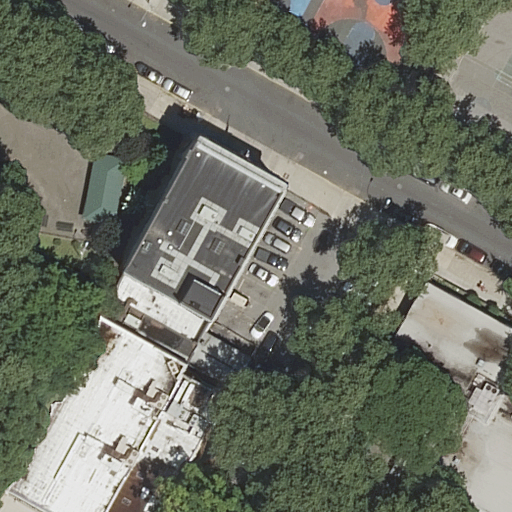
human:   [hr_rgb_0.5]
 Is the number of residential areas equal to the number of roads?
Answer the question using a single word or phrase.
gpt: yes

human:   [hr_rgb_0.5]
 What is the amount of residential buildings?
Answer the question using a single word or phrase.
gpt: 6

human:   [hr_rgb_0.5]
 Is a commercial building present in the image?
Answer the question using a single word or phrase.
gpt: no

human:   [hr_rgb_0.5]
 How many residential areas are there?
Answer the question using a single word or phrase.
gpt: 1

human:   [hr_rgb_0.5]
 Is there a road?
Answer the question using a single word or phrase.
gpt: yes

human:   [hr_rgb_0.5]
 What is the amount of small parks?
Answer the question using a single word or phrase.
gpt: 0

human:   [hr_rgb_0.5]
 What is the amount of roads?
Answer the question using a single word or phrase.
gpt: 1

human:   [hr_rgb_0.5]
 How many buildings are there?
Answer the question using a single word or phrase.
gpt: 7

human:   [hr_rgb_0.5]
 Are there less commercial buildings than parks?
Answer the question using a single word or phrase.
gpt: yes

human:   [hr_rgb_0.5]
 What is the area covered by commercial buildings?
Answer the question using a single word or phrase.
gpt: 0m2

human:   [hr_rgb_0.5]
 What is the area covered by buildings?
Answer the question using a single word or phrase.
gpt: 3075m2

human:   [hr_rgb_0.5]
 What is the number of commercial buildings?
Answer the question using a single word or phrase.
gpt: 0

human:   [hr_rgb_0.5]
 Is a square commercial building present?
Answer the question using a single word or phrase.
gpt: no

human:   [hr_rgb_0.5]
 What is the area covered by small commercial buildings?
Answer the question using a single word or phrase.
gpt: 0m2

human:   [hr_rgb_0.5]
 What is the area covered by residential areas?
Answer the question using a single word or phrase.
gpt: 1191m2

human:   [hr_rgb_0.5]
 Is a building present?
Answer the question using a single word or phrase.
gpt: yes

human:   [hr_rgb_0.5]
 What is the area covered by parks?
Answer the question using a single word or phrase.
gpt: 5933m2

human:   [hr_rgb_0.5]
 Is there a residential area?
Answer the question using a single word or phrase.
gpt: yes

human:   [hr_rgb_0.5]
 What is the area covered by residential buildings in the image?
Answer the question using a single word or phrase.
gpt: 2469m2

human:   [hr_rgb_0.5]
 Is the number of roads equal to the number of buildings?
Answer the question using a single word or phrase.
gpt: no

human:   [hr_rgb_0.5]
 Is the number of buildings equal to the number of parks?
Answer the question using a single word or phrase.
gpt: no

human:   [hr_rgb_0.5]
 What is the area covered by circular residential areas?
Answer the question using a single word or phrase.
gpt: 0m2

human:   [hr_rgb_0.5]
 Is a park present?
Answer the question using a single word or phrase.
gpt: yes

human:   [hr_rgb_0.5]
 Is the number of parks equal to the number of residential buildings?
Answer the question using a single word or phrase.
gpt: no

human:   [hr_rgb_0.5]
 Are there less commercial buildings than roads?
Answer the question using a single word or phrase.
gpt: yes

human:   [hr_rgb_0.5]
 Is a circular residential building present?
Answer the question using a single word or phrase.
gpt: no

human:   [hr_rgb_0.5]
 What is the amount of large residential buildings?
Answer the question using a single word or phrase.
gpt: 2

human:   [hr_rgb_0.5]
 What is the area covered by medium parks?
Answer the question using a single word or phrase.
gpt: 0m2

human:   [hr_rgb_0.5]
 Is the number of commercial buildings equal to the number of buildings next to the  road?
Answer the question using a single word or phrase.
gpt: no

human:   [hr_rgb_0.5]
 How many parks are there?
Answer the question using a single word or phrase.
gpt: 1

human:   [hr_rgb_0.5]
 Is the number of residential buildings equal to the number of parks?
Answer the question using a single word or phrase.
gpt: no

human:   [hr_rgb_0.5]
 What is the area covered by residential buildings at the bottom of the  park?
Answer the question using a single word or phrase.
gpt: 2469m2

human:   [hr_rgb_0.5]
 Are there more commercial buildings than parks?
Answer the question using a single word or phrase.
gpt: no

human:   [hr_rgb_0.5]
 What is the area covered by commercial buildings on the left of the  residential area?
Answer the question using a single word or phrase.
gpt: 0m2

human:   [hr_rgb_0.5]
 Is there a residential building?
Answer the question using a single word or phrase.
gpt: yes

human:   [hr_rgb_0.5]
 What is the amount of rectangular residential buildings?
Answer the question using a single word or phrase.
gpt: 4

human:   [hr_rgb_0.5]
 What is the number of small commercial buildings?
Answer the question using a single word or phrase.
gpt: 0

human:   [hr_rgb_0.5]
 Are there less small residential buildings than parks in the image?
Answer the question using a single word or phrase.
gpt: no

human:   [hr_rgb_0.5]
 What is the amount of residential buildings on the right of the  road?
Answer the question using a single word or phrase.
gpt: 1

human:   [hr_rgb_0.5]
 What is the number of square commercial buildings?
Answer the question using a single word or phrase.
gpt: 0

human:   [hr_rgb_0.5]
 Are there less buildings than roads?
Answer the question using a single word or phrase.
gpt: no

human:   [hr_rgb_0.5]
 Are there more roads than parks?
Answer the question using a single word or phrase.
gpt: no

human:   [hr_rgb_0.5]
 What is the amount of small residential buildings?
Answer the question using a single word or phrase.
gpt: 1

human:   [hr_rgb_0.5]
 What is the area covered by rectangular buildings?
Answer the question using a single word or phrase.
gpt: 1968m2

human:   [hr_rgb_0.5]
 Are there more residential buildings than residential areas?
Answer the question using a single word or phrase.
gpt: yes

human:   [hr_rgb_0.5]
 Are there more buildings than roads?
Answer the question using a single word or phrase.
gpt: yes

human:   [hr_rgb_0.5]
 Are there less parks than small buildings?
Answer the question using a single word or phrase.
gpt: no

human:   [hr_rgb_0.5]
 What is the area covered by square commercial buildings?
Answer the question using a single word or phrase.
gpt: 0m2

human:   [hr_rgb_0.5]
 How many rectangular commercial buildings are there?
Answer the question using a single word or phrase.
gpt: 0

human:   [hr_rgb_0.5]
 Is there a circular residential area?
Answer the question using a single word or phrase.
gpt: no

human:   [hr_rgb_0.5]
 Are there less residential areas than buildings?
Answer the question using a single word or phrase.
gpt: yes

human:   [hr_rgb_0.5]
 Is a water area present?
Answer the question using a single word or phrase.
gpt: no

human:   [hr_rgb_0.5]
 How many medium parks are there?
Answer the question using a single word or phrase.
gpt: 0

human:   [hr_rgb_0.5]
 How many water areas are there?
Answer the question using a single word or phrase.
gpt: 0

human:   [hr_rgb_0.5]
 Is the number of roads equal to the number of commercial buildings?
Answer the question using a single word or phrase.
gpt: no

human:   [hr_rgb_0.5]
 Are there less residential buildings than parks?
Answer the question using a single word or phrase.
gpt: no

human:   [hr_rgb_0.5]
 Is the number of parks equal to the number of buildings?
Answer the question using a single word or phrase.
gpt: no

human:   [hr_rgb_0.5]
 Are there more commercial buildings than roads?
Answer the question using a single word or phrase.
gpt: no

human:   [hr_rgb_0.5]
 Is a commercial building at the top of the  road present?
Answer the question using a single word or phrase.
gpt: no

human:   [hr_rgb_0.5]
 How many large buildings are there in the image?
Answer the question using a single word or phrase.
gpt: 3

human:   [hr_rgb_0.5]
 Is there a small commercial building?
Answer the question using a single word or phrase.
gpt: no

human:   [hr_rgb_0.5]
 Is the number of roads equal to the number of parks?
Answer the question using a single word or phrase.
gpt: yes

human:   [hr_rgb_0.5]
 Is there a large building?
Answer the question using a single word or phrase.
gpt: yes

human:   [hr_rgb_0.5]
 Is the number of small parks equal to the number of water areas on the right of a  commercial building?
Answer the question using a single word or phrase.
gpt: yes